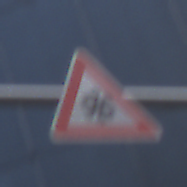
Verkehrszeichen: SchneeOderEisglaette
Umgebung: Outdoor, Urban
Tageszeit: MorningAfternoon
Wetter: PartlyCloudy
Licht: Natural
Jahreszeit: NotSpecified
Kontrast: LowContrast